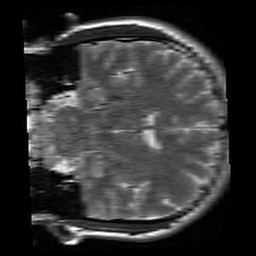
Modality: T2w
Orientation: coronal
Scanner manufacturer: siemens
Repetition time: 3.9 s
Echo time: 0.076 s